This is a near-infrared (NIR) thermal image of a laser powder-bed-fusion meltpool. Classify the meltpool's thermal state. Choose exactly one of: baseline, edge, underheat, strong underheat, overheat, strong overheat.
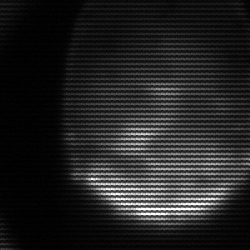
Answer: edge